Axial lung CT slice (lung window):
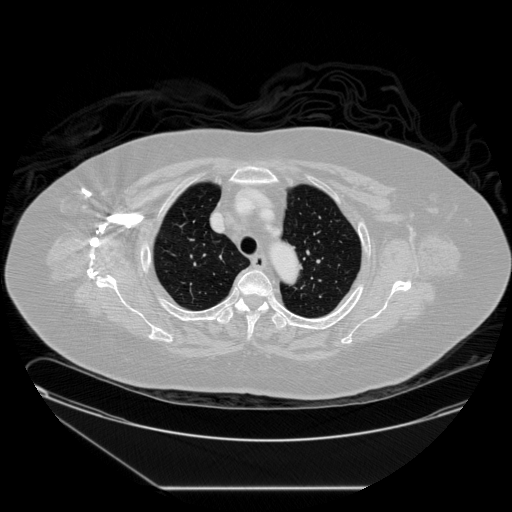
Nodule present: no